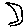
Label: moon